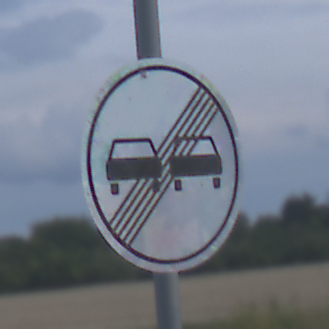
Verkehrszeichen: EndeUeberholverbot
Umgebung: Outdoor, Nature
Tageszeit: MorningAfternoon
Wetter: PartlyCloudy
Licht: Natural
Jahreszeit: NotSpecified
Kontrast: MediumContrast